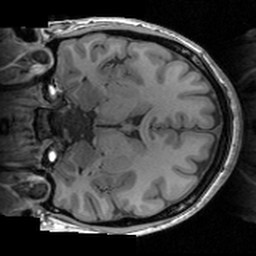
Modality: T1w
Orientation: coronal
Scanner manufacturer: siemens
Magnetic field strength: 3 T
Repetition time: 1.63 s
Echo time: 0.00311 s